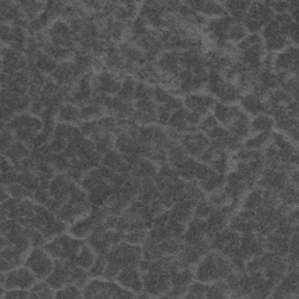
Label: frost